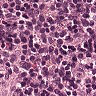
Metastatic tissue present: no